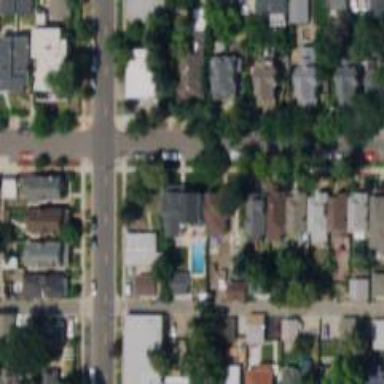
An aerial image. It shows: Residential road with separate sidewalk.